Question: I am developing a java desktop app. I wanna implement Date of Birth selecting using JCalendar. I have a JLabel and this jCalendar is added to JLabel .And set position using setBounds().But the calendar is overlapping with other components and i can't select the date
so what should i do?
Here is my code snippet
'''
JCalendar dob=new JCalendar();
raillabel. add(dob);
dob.setBounds(250, 186, 320, 330);
'''
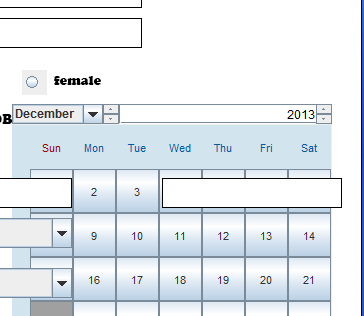
Answer: First off, why are you trying to add 'JCalendar' to a 'JLabel'? You can easily add this to a 'JPanel':
'''
JPanel panel = new JPanel();
panel.add(new JCalendar());
'''
If you still want to add this 'JCalendar' to a 'JLabel' then you need to provide a <URL> to this last one in order to properly add components to it:
'''
JCalendar calendar = new JCalendar();
JLabel label = new JLabel("Select date of birth:");
label.setLayout(new BorderLayout());
label.add(calendar, BorderLayout.EAST);
'''
Take a look to <URL>.
As @mKorbel says in his comment you shouldn't use 'NullLayout' and 'setBounds()' method to set the component location/size. This is the task layout managers are intended for.
Finally:
> I wanna implement Date of Birth selecting using 'JCalendar'.
You may want to try 'JDateChooser' instead, which allows selecting a date or type it by hand:
'''
JDateChooser chooser = new JDateChooser();
chooser.setLocale(Locale.US);
JPanel panel = new JPanel();
panel.add(new JLabel("Date of Birth:"));
panel.add(chooser);
'''
### Picture